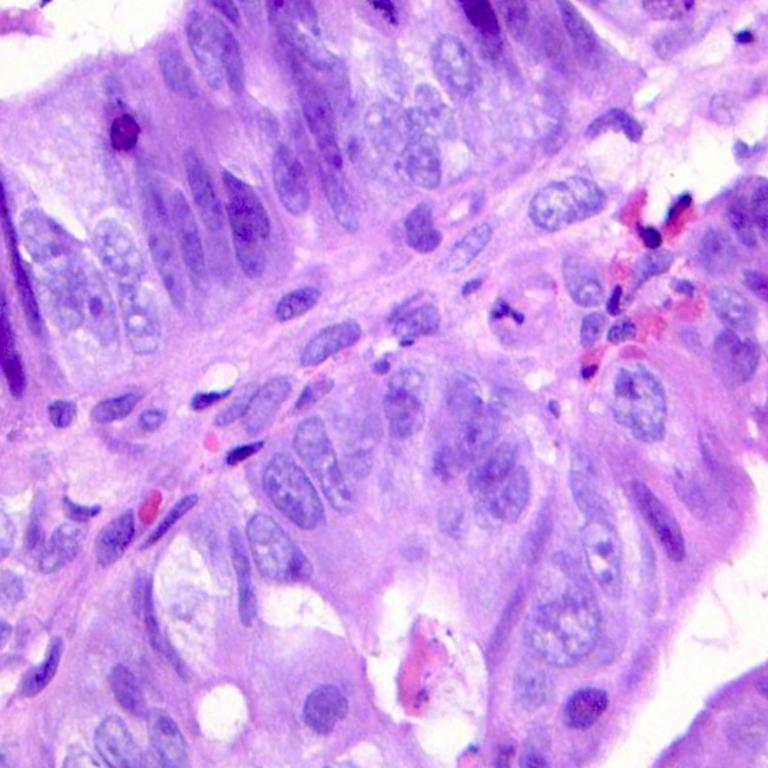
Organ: colon
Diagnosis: adenocarcinomas